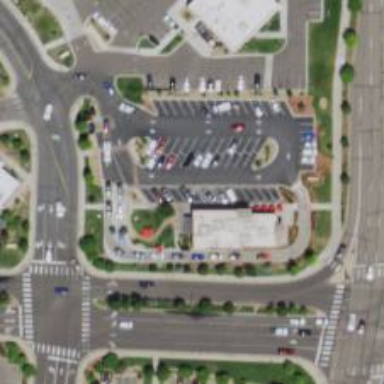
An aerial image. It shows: Parking space is available.